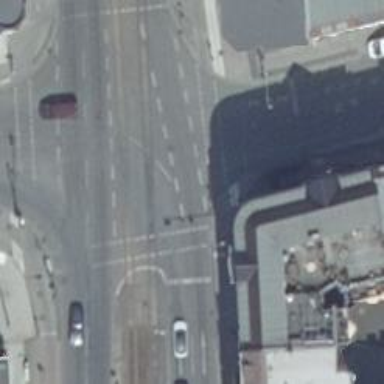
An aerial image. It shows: Road with traffic signals at crossing.